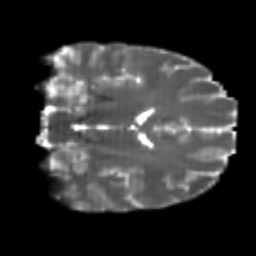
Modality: T2w
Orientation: coronal
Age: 25
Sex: male
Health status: healthy
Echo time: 0.074 s